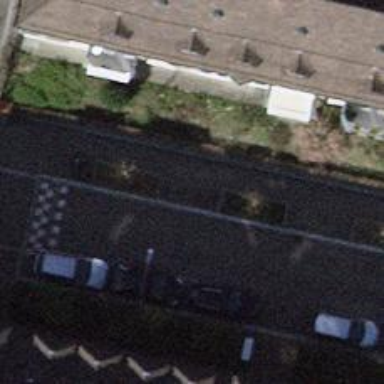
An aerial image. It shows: Bicycle parking area with stands available.